Question: I feel embarrassed asking this here, but I was wondering if anyone could help me quickly, the Microsoft documentation around this is actually quite poor.
Microsoft host what appears to be a very neat framework on codeplex that helps you build MVVM WPF applications, and has samples illustrating much of the MVVM principles and the supporting code base they offer. It's called WPF Application Framework and you can download it <URL>.
I downloaded the framework and its samples, as well as the documentation for the sample i'm interested in (WPF EmailClient), but I'm having trouble running the sample.
This is a picture of the documentation:

As you can see, it tells you to simply set the EmailClient.Presentation project as the startup project and run.
This project is in fact a Class Library, and cannot be set as a startup project.
I turned it into a Windows Application, but it needs an App.xaml file, and the whole project seems to use MEF as an IoC container and dependency injects all the views and ViewModels dependencies.
All this means a lot of work for me to launch this project, and I was just wondering if any of you out there know how you are supposed to do this.
Oh yea and I'm running windows 8 and VS2012, but I really don't think that has anything to do with it. (The project is targeting .Net 4 anyway)
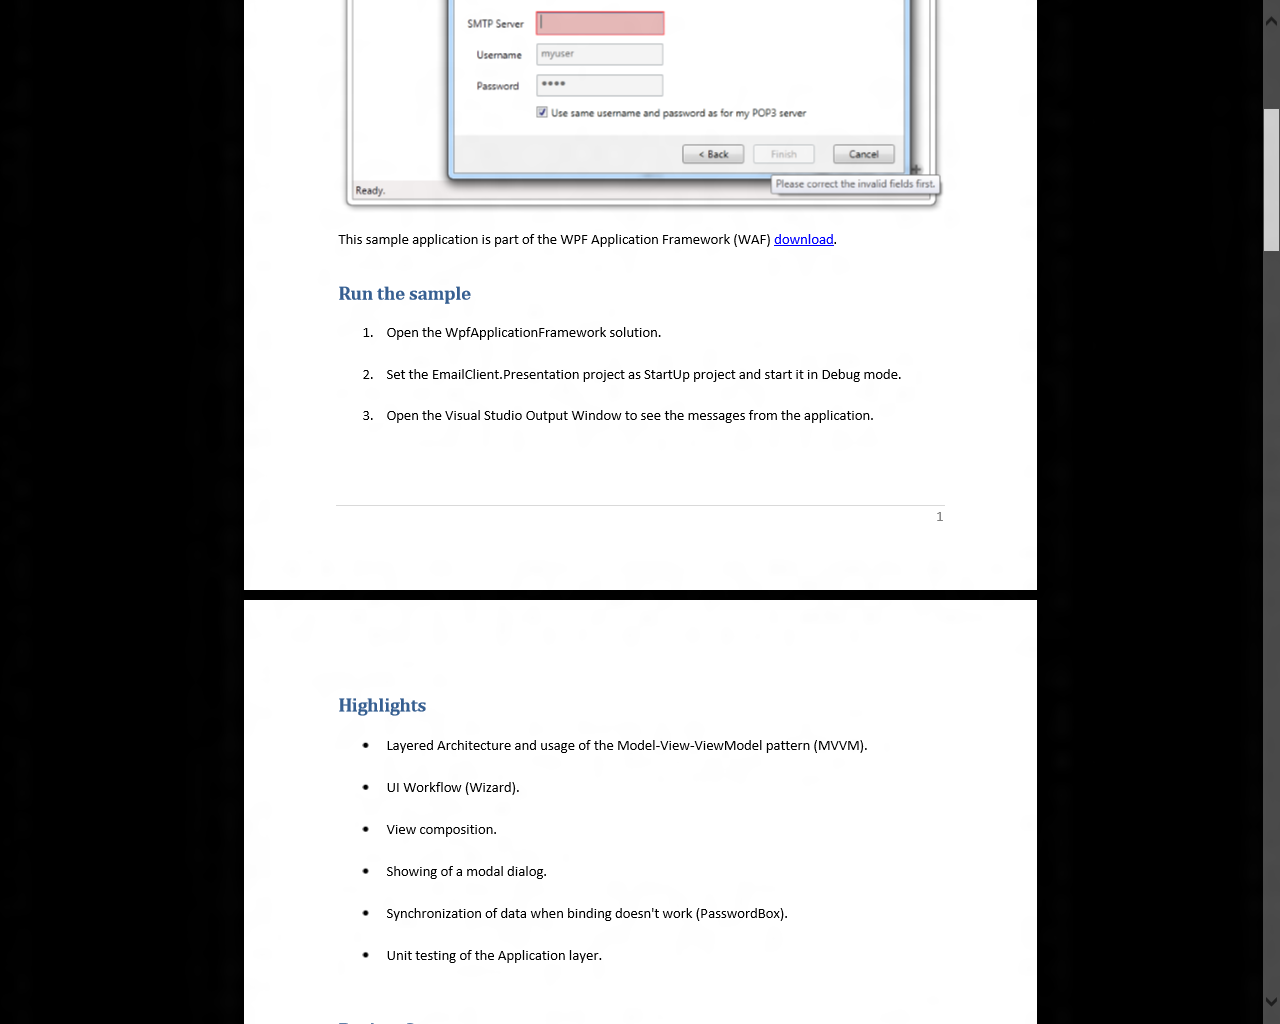
Answer: Interesting framework.
The application for the overarching "InformationManager" sample is a project called "Assembler"

You'll need to set this as the startup project. Make sure you do a full build of the entire solution before you run it, otherwise you'll get an xaml parse exception in app.xaml.